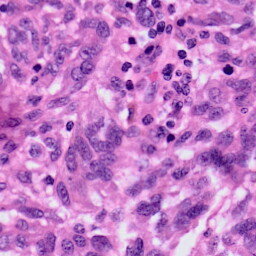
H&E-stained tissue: Skin